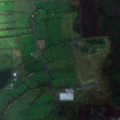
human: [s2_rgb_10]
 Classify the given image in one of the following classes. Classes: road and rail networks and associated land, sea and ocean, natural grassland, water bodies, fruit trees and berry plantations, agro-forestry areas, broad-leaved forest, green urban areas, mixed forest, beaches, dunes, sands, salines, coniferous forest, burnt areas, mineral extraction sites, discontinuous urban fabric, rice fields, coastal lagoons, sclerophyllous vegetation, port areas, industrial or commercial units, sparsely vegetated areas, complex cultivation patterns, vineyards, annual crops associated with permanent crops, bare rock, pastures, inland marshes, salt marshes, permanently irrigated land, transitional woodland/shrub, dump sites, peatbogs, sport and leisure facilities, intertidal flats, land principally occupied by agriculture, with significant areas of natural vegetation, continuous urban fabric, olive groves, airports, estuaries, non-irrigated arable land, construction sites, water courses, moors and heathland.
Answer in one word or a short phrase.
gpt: pastures, transitional woodland/shrub, peatbogs